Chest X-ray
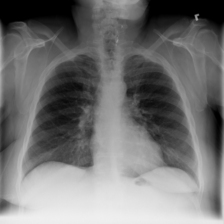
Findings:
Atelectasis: negative
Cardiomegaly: negative
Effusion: negative
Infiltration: positive
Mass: negative
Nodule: negative
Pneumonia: negative
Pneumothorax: negative
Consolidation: negative
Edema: negative
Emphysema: negative
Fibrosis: negative
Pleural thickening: negative
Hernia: negative